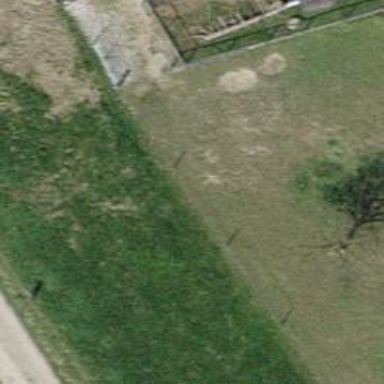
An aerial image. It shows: Gate.